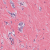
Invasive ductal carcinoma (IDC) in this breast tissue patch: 0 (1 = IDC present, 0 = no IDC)